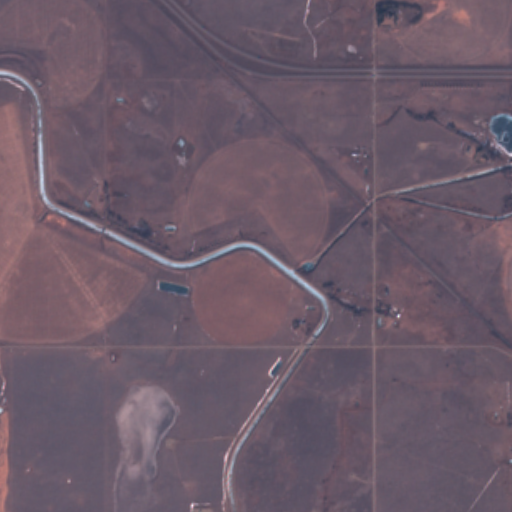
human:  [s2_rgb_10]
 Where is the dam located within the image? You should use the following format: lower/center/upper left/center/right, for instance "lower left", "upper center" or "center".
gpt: The dam is located in the center of the image.
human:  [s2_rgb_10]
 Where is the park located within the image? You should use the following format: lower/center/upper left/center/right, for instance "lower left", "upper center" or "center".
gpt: There is no park in the image.